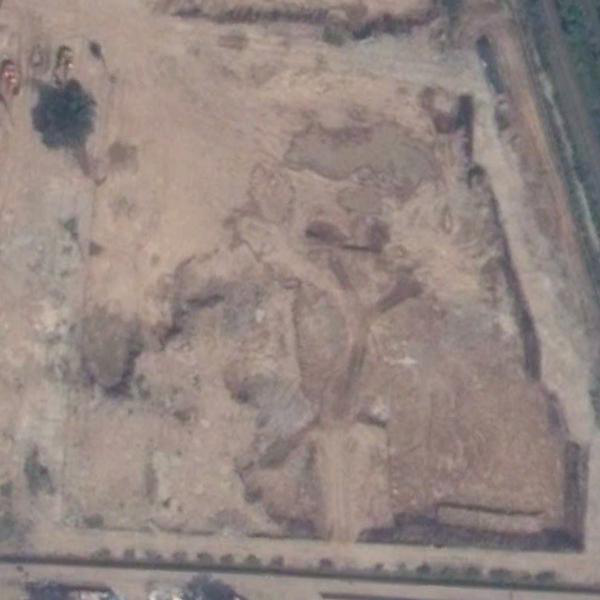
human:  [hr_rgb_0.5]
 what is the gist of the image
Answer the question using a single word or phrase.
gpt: bare land